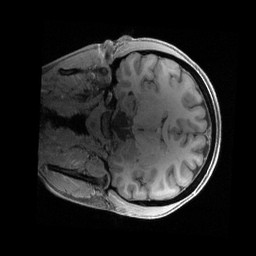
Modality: T1w
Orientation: coronal
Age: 33
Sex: female
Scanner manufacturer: siemens
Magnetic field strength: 3 T
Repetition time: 2.4 s
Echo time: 0.00241 s